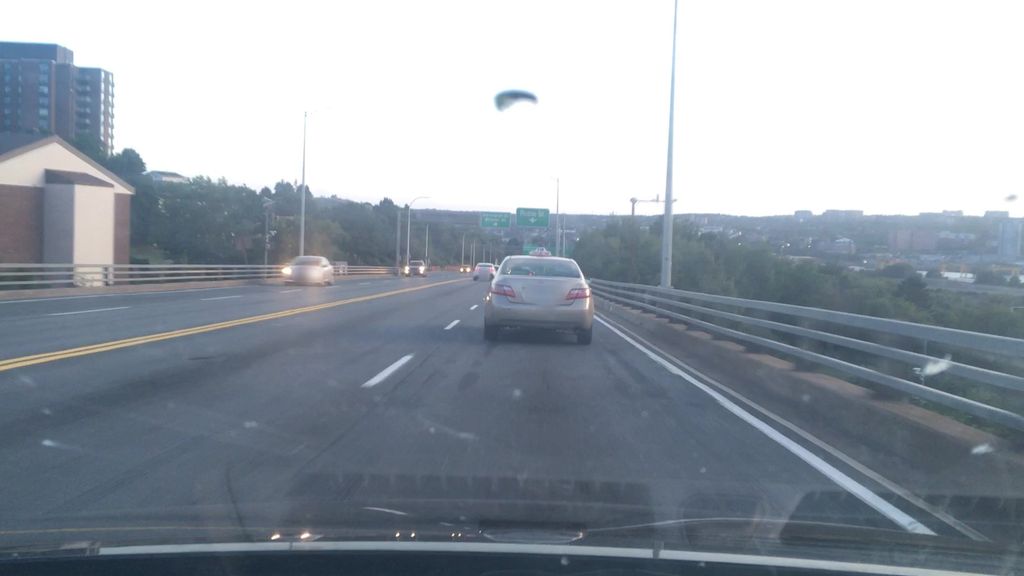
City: halifax